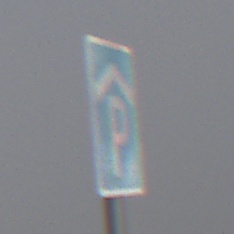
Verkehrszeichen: Parkhaus
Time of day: MorningAfternoon
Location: Outdoor (Nature)
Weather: PartlyCloudy
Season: NotSpecified
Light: Natural